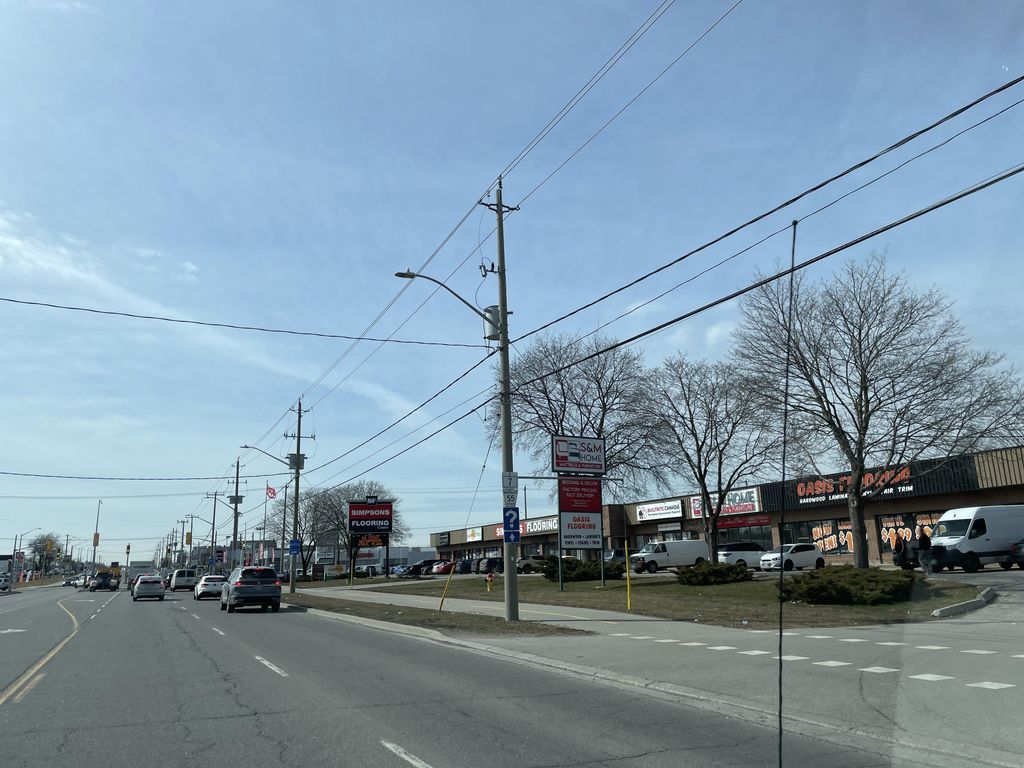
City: kitchener-waterloo